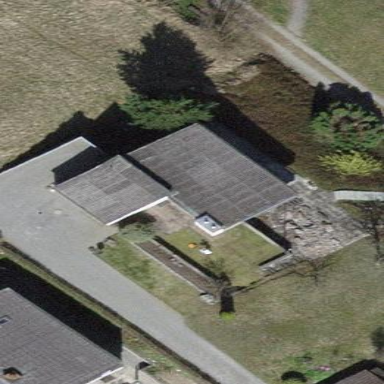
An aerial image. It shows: Terrace building.